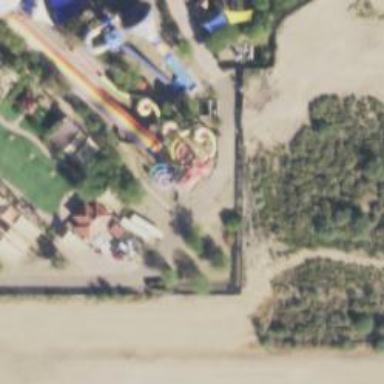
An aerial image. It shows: Water slide attraction.